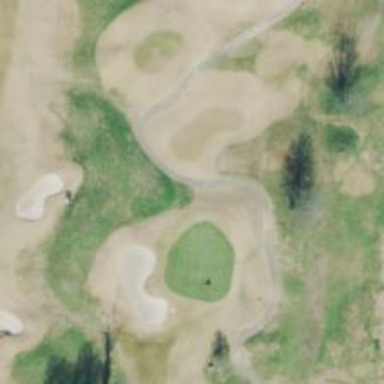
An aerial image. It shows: Pathway for golfing.